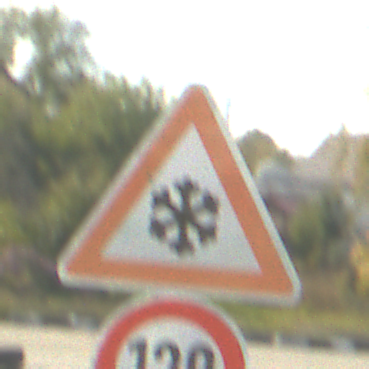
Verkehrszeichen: SchneeOderEisglaette
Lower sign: Geschwindigkeit120
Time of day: MorningAfternoon
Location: Outdoor (RoadRail)
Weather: PartlyCloudy
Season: NotSpecified
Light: Natural